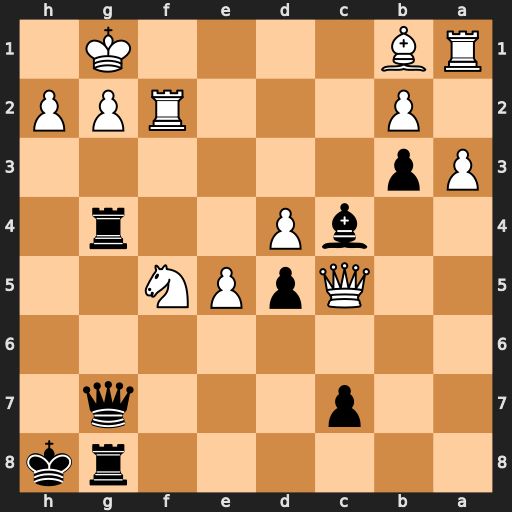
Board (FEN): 6rk/2p3q1/8/2QpPN2/2bP2r1/Pp6/1P3RPP/RB4K1
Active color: b
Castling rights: -
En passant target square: -
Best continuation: Rxg2+ Rxg2 Qxg2#